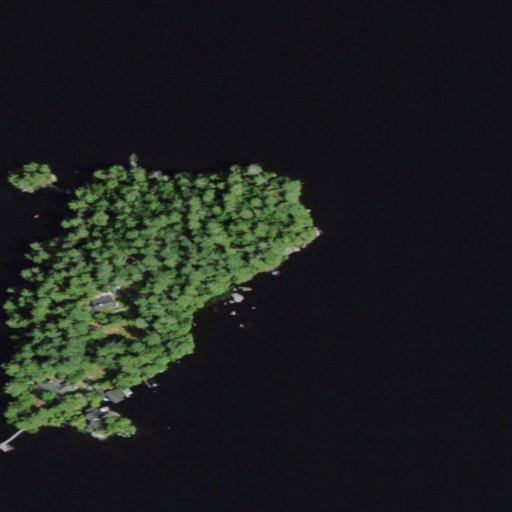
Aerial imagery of island in New York named Corey Island containing open water, evergreen forest, herbaceous wetlands, open development, grassland, and low intensity development